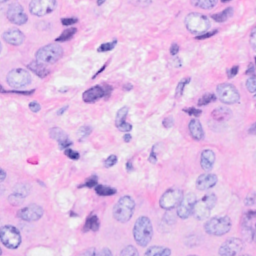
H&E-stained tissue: Breast